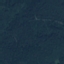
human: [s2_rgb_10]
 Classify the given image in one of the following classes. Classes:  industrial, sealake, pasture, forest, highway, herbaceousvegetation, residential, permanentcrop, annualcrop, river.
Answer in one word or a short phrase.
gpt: Forest